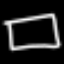
Label: square